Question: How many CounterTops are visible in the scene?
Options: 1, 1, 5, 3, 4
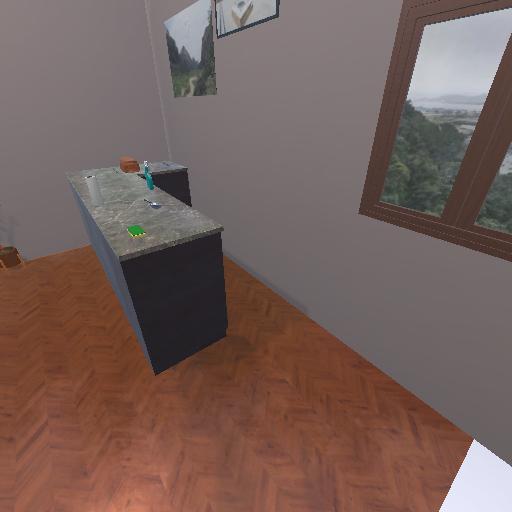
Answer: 1